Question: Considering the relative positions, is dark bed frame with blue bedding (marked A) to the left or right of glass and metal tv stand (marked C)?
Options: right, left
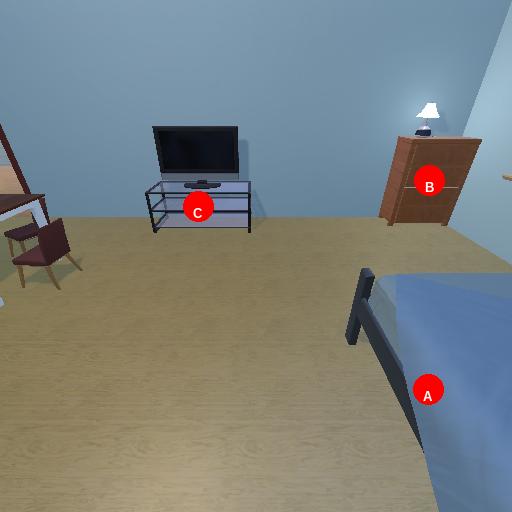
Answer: right